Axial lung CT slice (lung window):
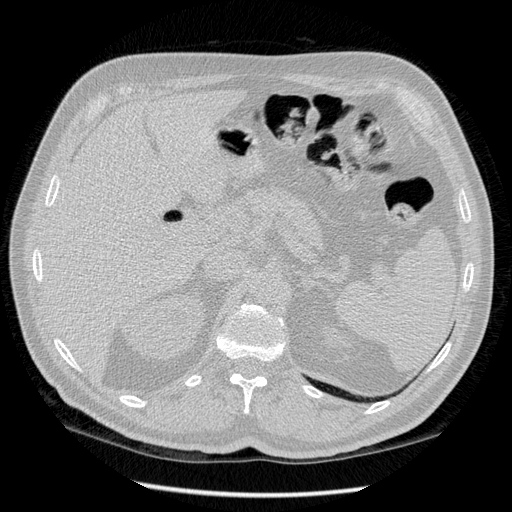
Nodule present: no